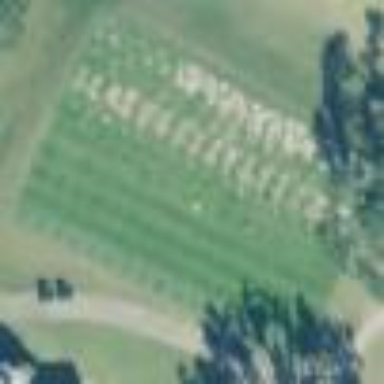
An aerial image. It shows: Grassy area used as driving range for golf.